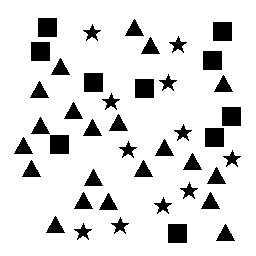
Squares: 10
Triangles: 21
Stars: 11
Total shapes: 42